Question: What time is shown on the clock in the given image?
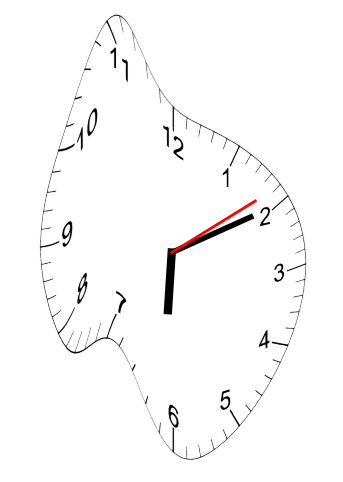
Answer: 06:10:09